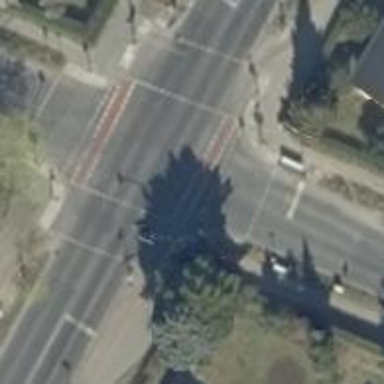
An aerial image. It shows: Road with traffic signals.